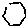
Label: hexagon